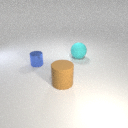
large cyan rubber sphere to the right of large brown rubber cylinder